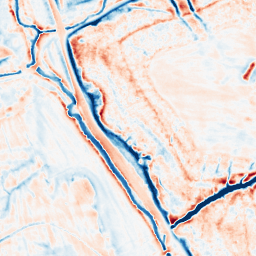
Category: multiscale
Decomposition family: dog_multiscale
Decomposition parameters: sigma_ratio: 2
n_scales: 3
base_sigma: 0.5
Upsampling method: quadratic
Upsampling parameters: scale: 2
Upsampling scale: 2